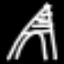
Label: The Eiffel Tower